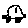
Label: car